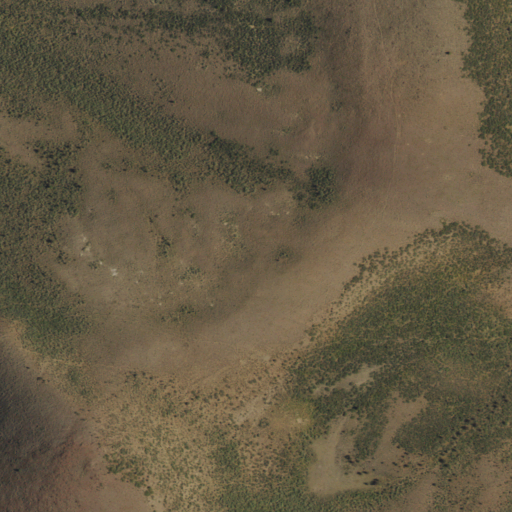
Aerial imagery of ridge(s) in Nevada named Shellback Ridge containing only shrub